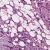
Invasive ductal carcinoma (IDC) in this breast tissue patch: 1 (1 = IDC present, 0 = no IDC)